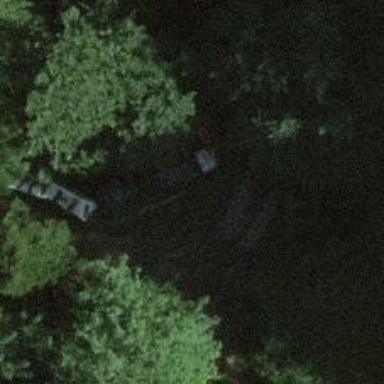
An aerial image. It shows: Culvert tunnel.